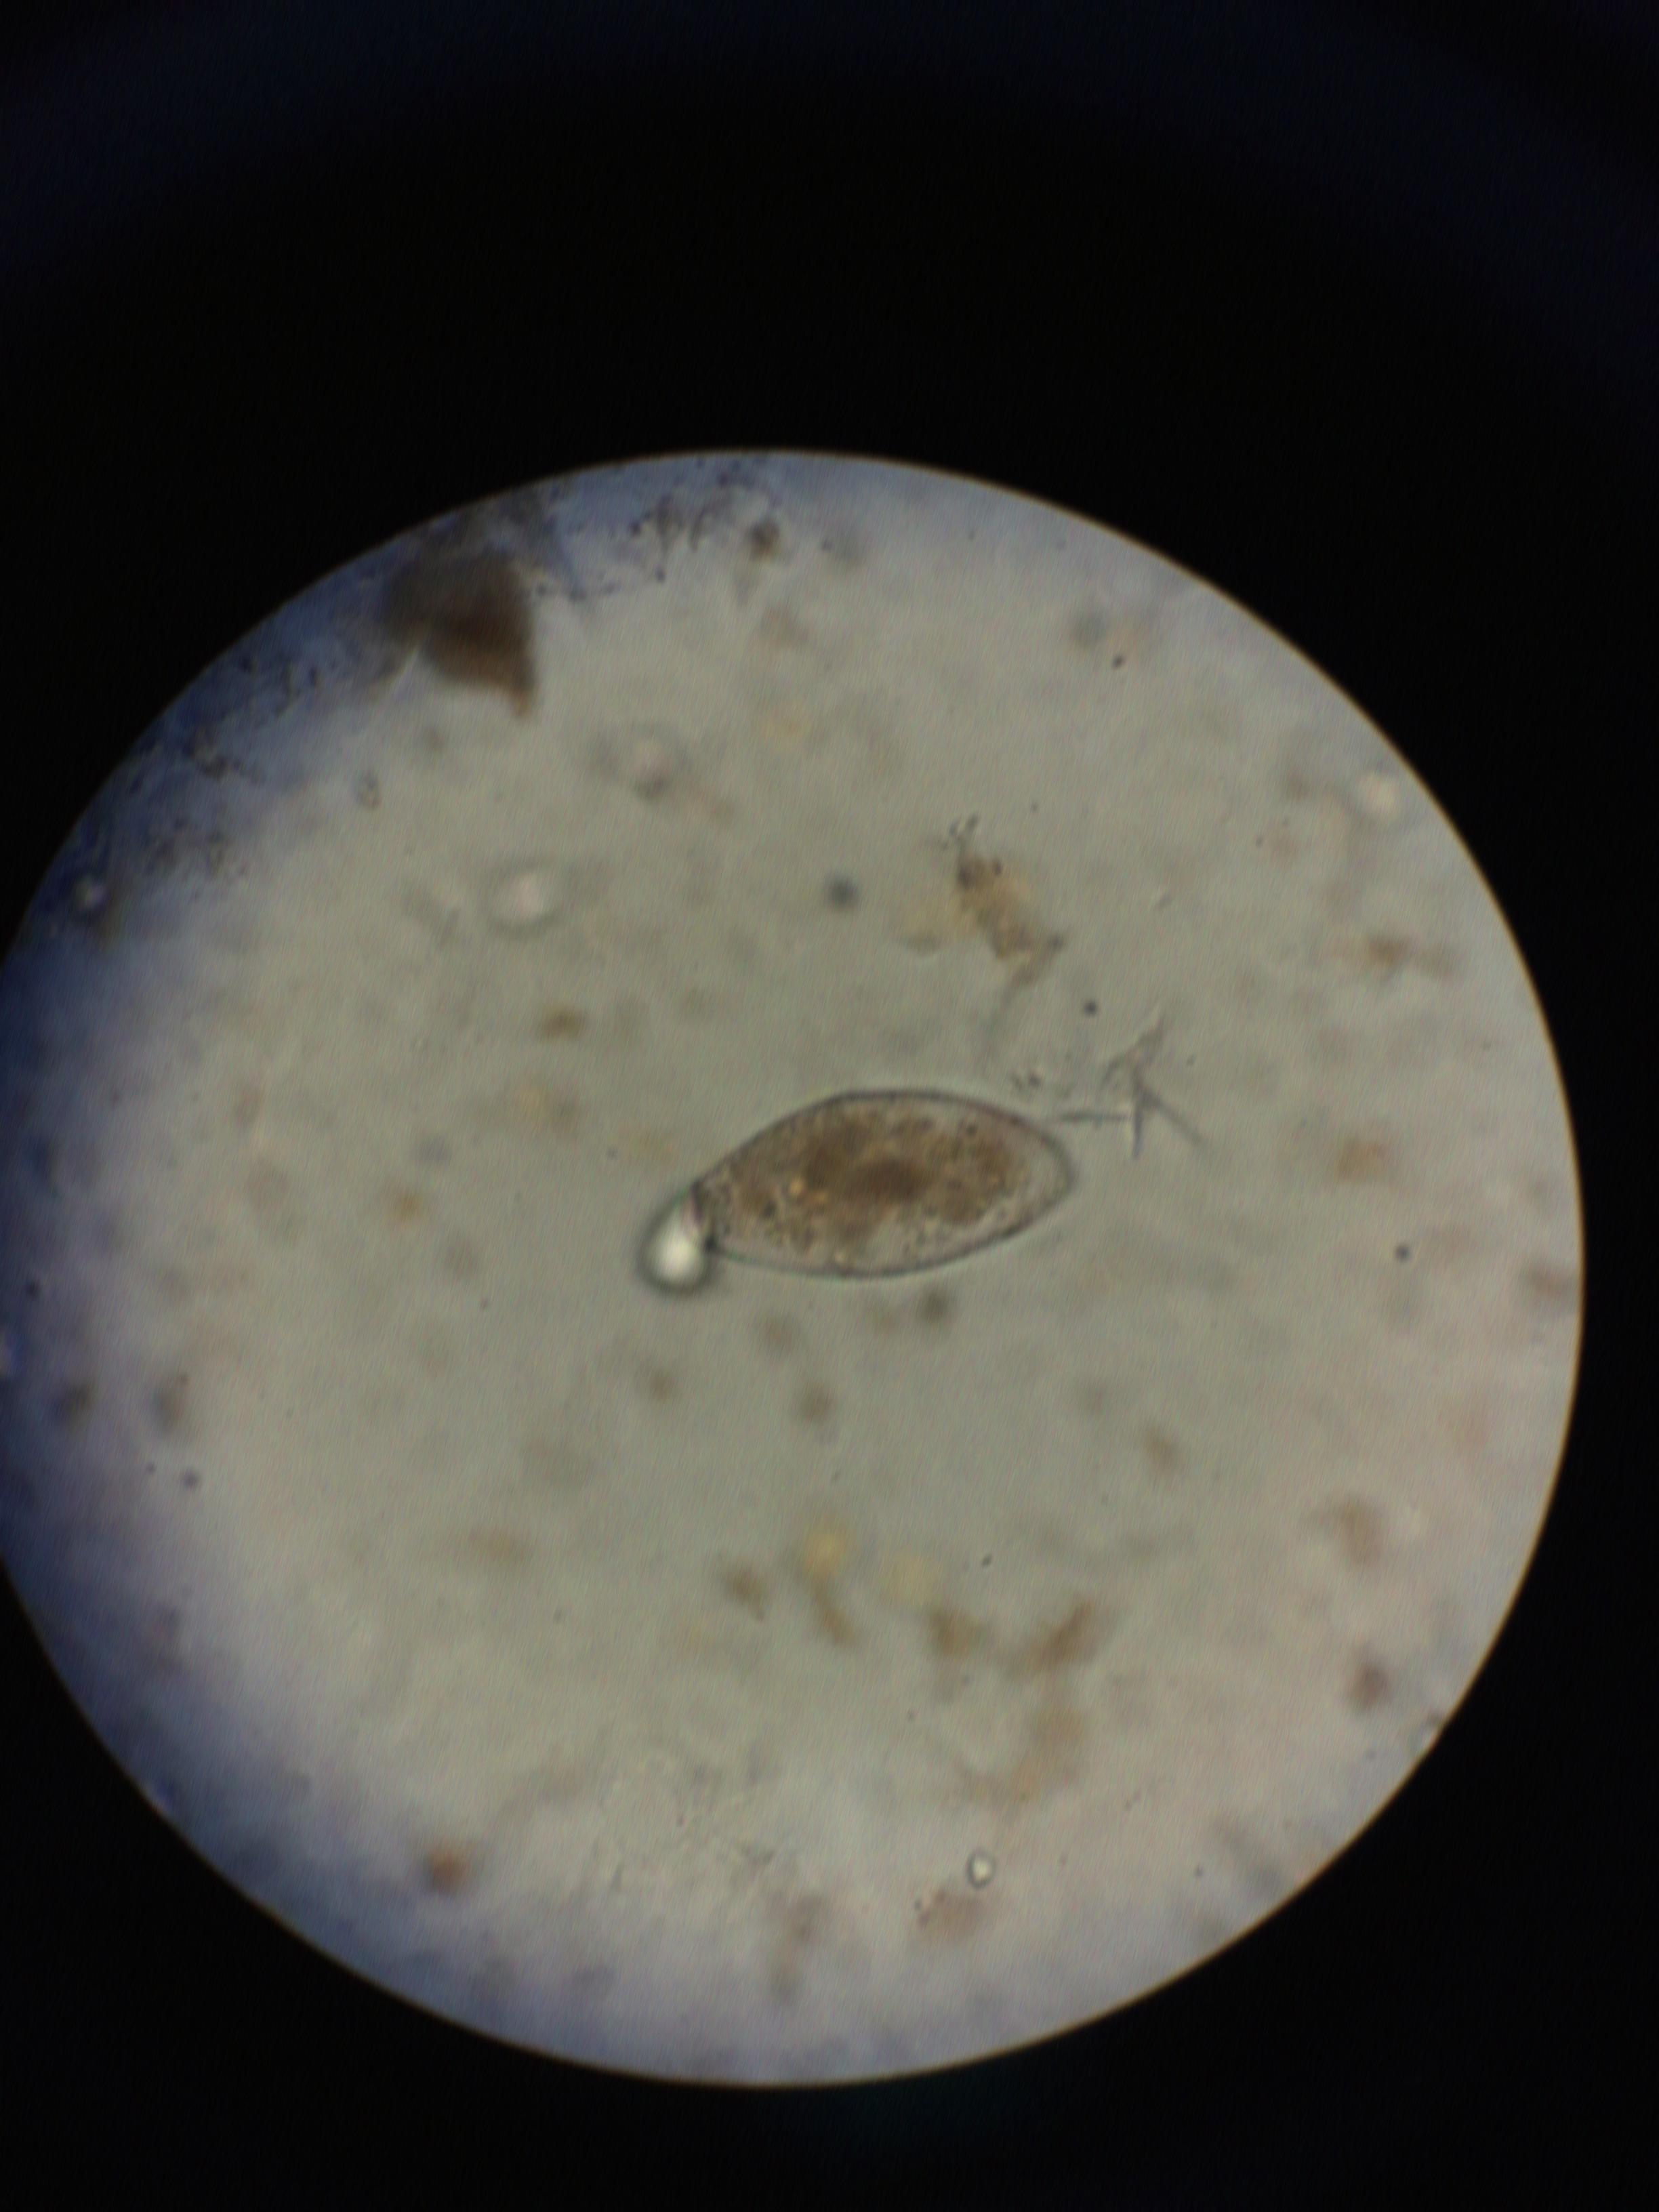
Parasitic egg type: Fasciolopsis buski